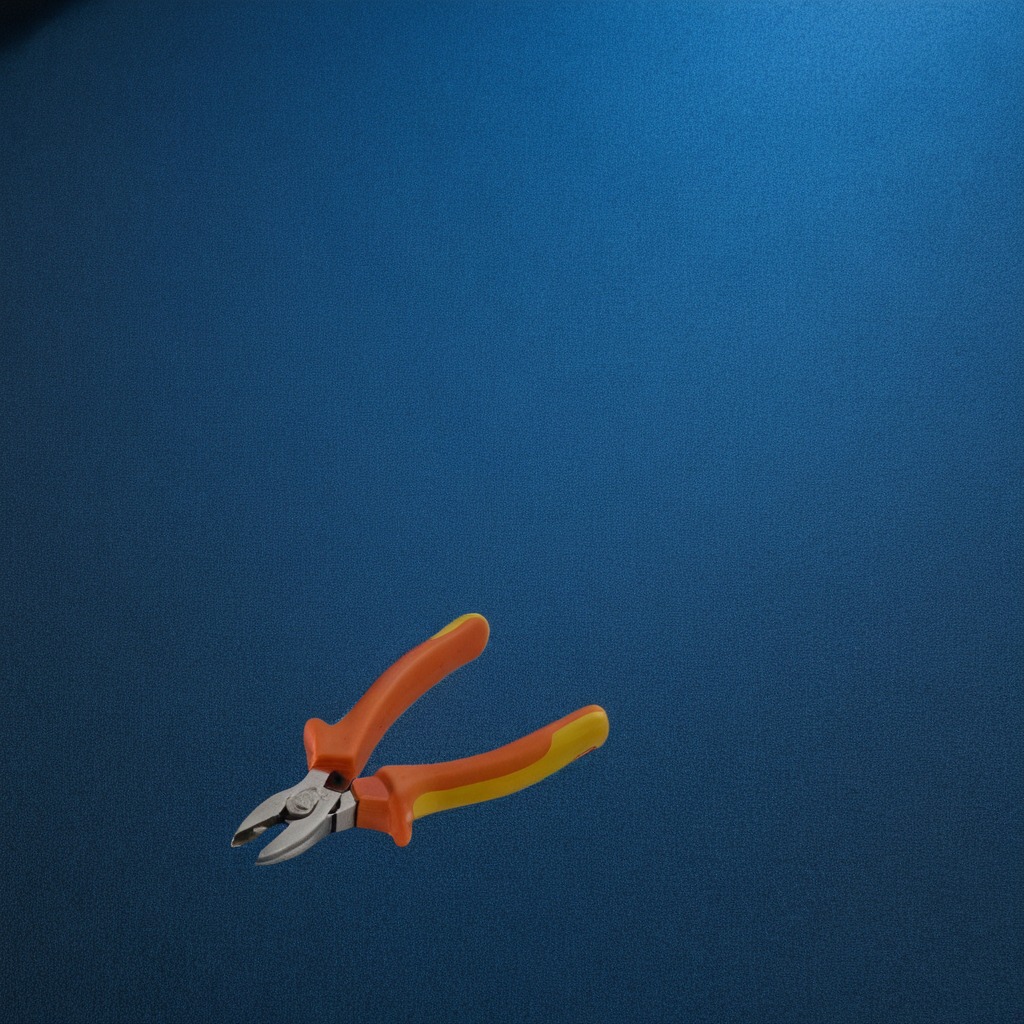
A plier lying on a clean granite tabletop covered with a blue rubber mat inside a workshop under bright overhead lighting crisp shadows high clarity worn but beneath the mat